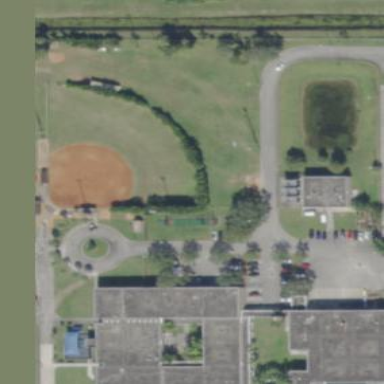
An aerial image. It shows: Baseball pitch for leisure land activities.